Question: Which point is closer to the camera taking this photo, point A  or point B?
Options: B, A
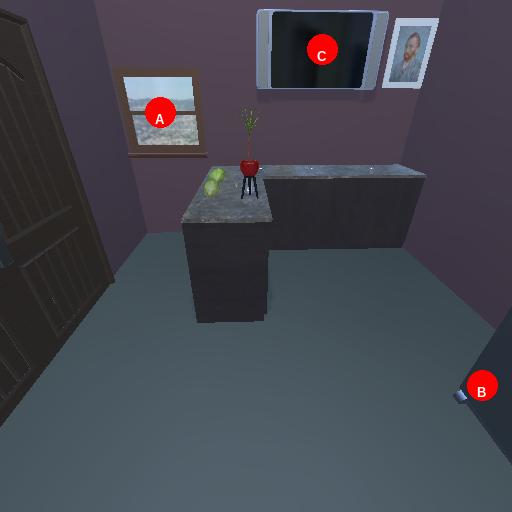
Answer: B